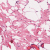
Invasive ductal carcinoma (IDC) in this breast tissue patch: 0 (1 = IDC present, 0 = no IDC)